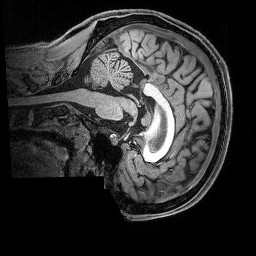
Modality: T1w
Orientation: sagittal
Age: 20
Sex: male
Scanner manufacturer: siemens
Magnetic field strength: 3 T
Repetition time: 2.5 s
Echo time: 0.00369 s